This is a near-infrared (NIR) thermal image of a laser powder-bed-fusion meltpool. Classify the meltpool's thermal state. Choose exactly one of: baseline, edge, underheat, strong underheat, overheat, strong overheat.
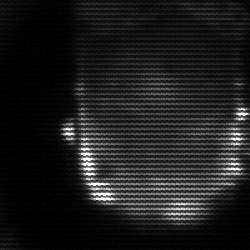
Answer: baseline